Interaction volume radius: 5 \u00c5
Interaction volume height: 10 \u00c5
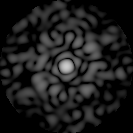
Disorder parameter: 0.8236